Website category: auto
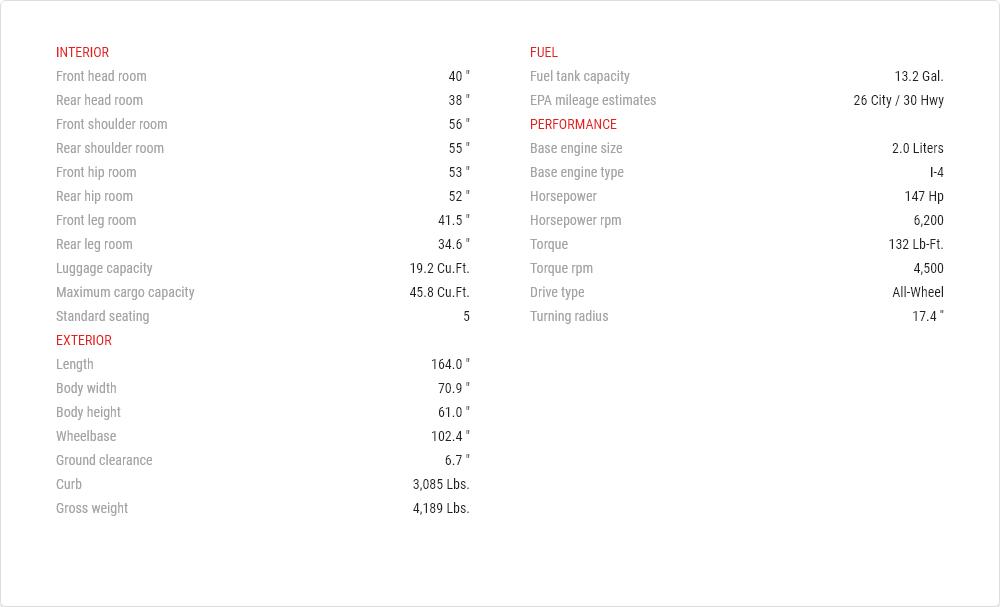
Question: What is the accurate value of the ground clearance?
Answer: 6.7 "

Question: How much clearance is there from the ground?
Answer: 6.7 "

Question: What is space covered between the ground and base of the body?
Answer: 6.7 "

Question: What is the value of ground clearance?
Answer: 6.7 "

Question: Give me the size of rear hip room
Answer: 52 "

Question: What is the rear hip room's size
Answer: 52 "

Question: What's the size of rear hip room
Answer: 52 "

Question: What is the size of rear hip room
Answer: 52 "

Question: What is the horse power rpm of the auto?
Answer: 6,200

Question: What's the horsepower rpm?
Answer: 6,200

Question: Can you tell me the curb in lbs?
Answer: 3,085 lbs.

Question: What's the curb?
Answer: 3,085 lbs.

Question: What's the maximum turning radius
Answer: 17.4 ''

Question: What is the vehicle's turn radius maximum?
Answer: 17.4 ''

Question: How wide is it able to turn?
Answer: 17.4 ''

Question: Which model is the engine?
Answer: I-4

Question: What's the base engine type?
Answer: I-4

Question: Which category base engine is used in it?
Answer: I-4

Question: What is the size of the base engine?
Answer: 2.0 liters

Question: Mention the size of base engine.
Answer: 2.0 liters

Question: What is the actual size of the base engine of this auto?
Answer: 2.0 liters

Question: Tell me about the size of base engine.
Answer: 2.0 liters

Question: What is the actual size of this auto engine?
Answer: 2.0 liters

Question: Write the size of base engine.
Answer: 2.0 liters

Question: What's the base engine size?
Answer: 2.0 liters

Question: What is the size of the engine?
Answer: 2.0 liters

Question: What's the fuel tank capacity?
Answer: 13.2 gal.

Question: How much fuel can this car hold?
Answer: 13.2 gal.

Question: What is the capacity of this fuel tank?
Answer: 13.2 gal.

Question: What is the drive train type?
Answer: all-wheel

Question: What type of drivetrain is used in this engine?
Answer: all-wheel

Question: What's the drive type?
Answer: all-wheel

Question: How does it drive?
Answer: all-wheel

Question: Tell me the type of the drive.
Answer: all-wheel

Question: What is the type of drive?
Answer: all-wheel

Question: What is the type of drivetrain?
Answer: all-wheel

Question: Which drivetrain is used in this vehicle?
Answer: all-wheel

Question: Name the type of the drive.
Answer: all-wheel

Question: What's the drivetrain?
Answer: all-wheel

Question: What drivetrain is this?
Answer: all-wheel

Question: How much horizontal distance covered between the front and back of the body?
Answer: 102.4 "

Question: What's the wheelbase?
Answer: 102.4 "

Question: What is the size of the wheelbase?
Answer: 102.4 "

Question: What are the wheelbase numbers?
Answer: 102.4 "

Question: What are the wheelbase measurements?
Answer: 102.4 "

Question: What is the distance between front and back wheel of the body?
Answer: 102.4 "

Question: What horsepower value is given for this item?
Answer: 147 hp

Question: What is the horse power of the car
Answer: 147 hp

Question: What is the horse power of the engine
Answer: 147 hp

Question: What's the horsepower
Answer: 147 hp

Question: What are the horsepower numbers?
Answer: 147 hp

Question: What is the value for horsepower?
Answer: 147 hp

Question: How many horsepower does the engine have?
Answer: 147 hp

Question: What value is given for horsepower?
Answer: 147 hp

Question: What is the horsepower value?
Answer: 147 hp

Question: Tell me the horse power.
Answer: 147 hp

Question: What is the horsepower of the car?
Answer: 147 hp

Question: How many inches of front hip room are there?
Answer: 53 "

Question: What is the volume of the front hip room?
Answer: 53 "